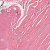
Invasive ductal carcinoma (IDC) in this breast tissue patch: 0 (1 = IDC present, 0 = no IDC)